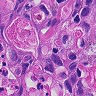
Metastatic tissue present: yes